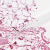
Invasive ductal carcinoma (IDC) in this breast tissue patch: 0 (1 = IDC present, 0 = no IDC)